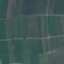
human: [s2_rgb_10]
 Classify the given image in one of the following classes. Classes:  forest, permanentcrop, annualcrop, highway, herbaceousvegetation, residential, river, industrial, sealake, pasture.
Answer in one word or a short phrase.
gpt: PermanentCrop